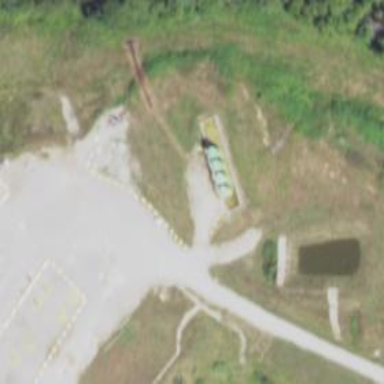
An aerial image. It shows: Storage tank that is man-made.